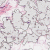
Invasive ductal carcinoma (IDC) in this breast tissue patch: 0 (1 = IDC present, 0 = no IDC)